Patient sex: F
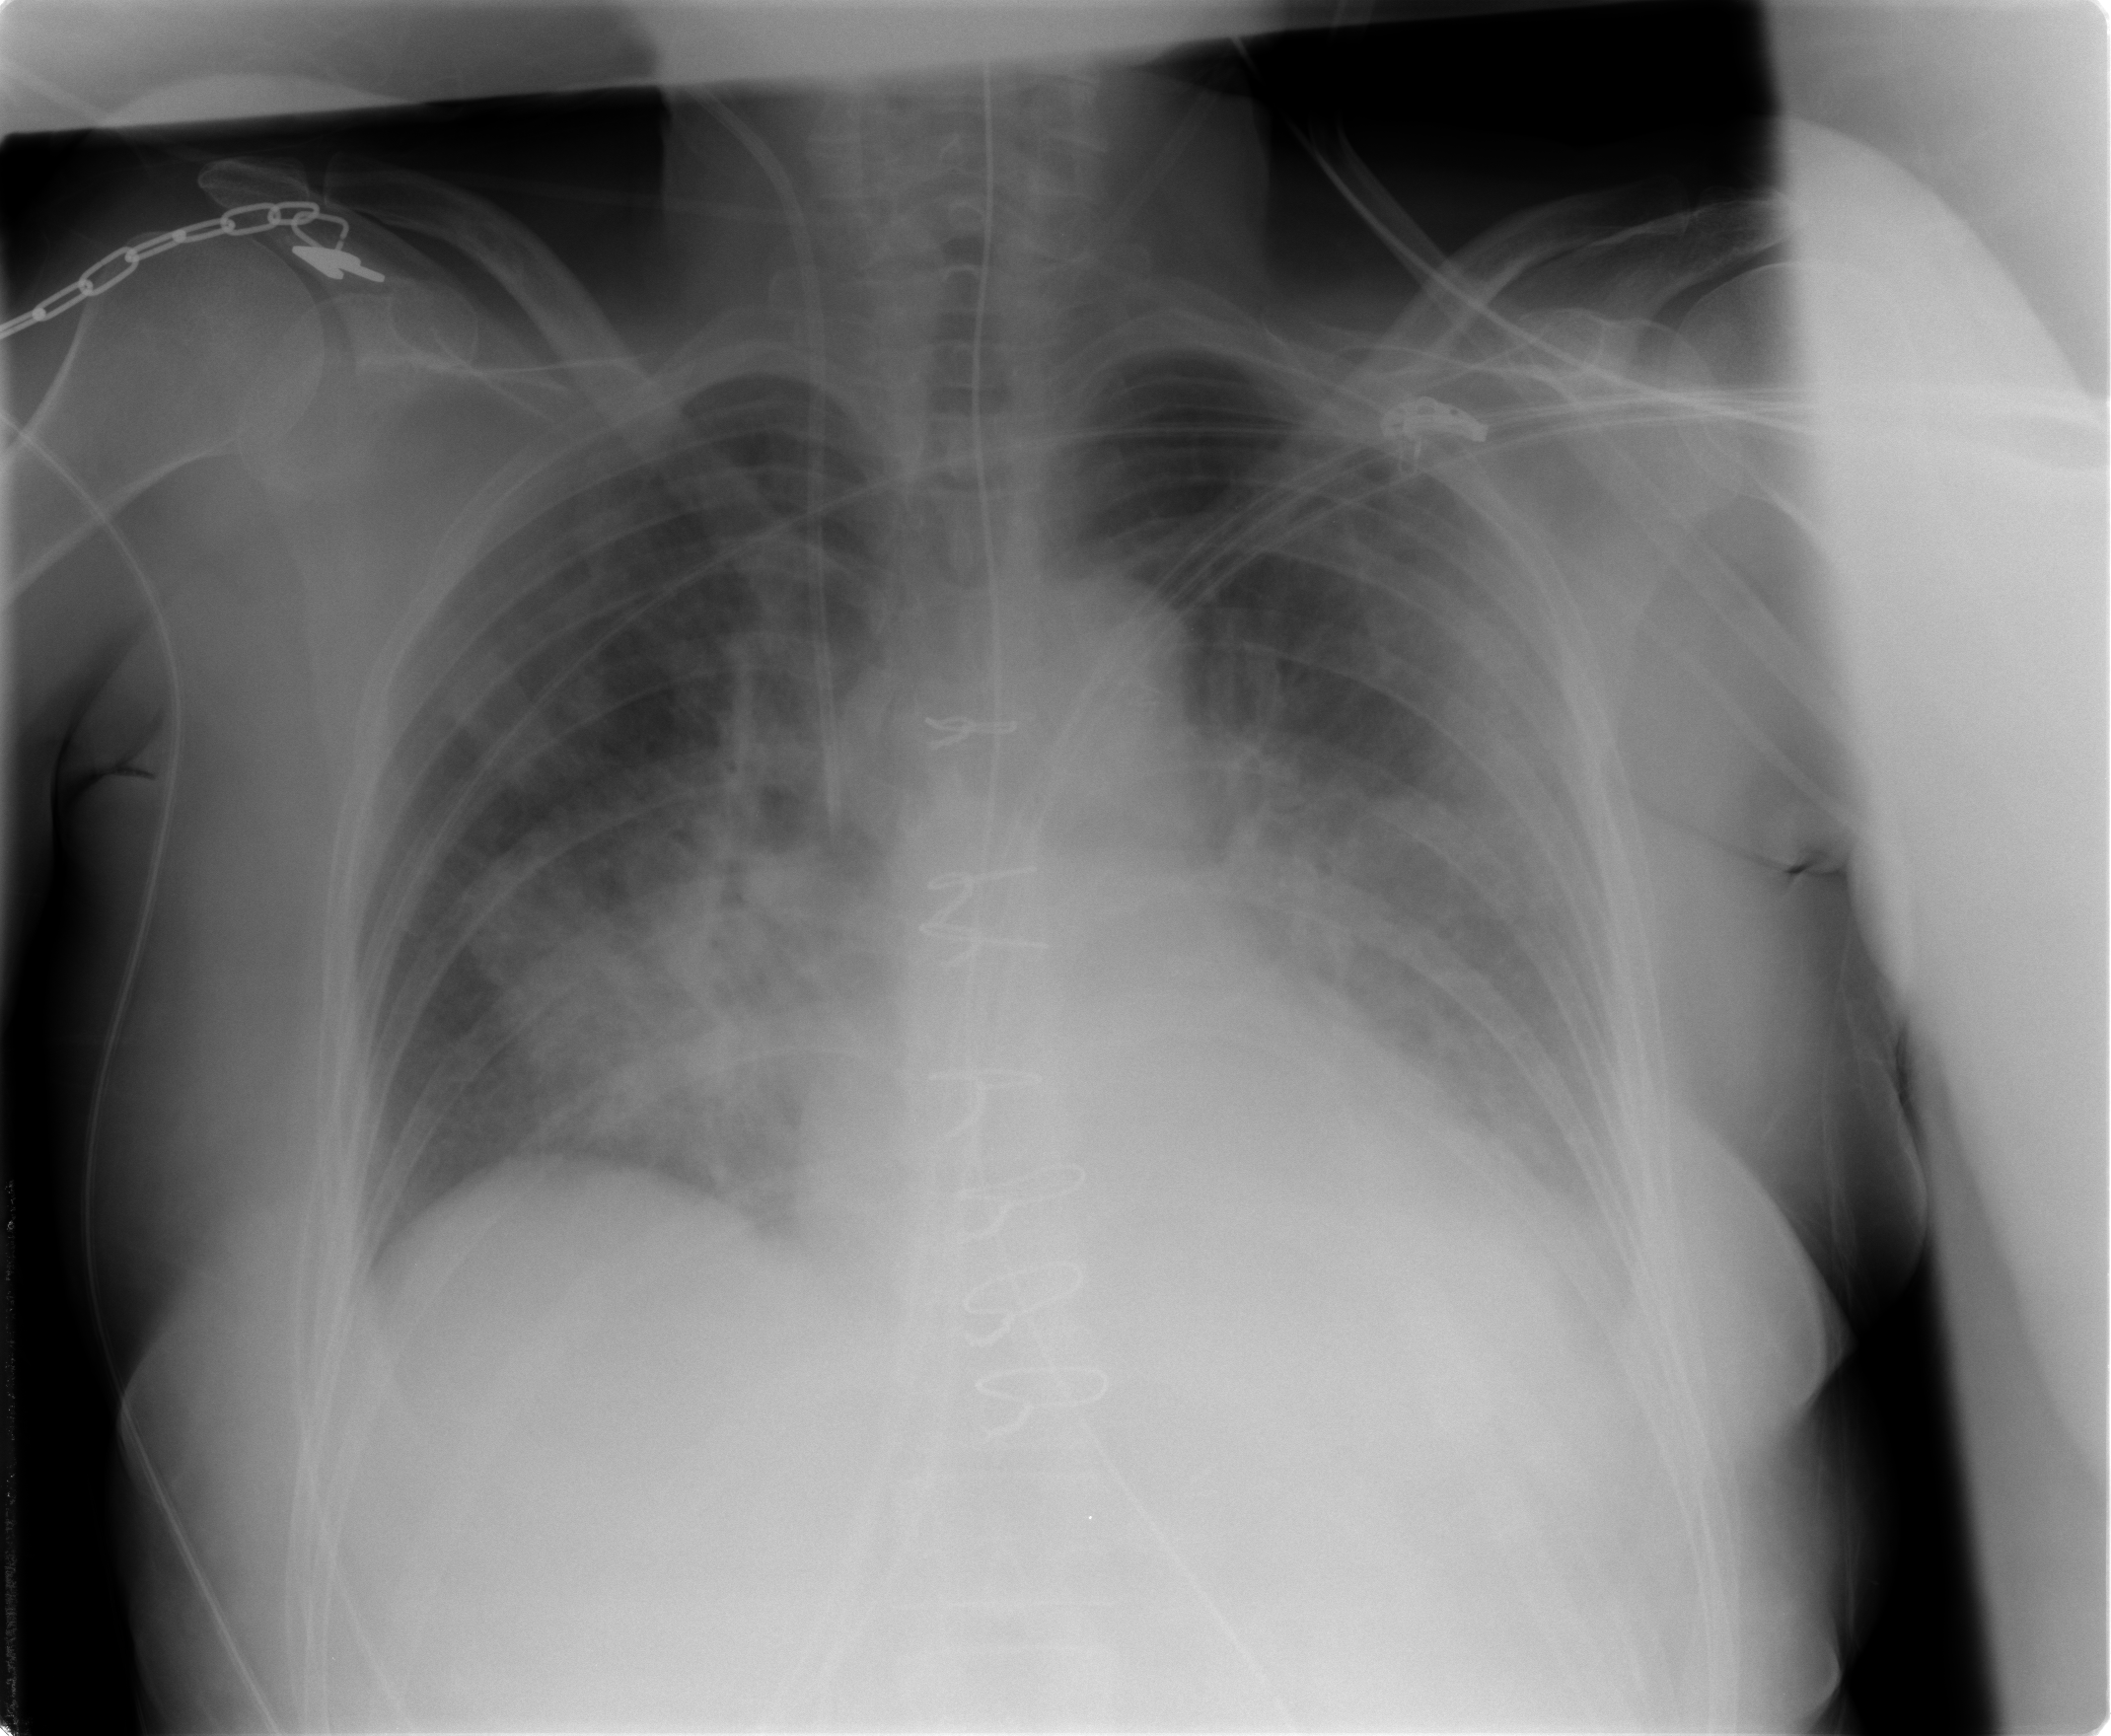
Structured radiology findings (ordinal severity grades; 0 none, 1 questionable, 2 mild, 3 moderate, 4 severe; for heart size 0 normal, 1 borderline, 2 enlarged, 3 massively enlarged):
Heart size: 1
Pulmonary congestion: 3
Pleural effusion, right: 2
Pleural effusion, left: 2
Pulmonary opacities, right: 3
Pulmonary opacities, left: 3
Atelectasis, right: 2
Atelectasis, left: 2